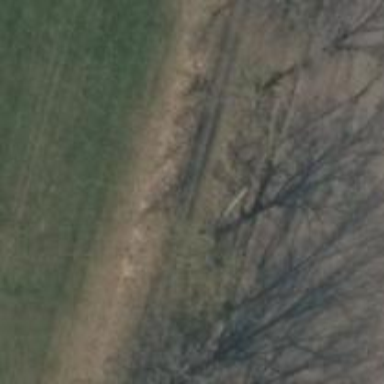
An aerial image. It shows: Minor power line.